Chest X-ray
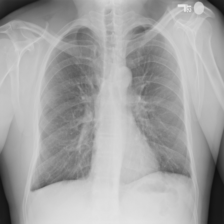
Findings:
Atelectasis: negative
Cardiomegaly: negative
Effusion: negative
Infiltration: negative
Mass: negative
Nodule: negative
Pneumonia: negative
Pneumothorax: negative
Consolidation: negative
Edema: negative
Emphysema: negative
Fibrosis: negative
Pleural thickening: negative
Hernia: negative